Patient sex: M
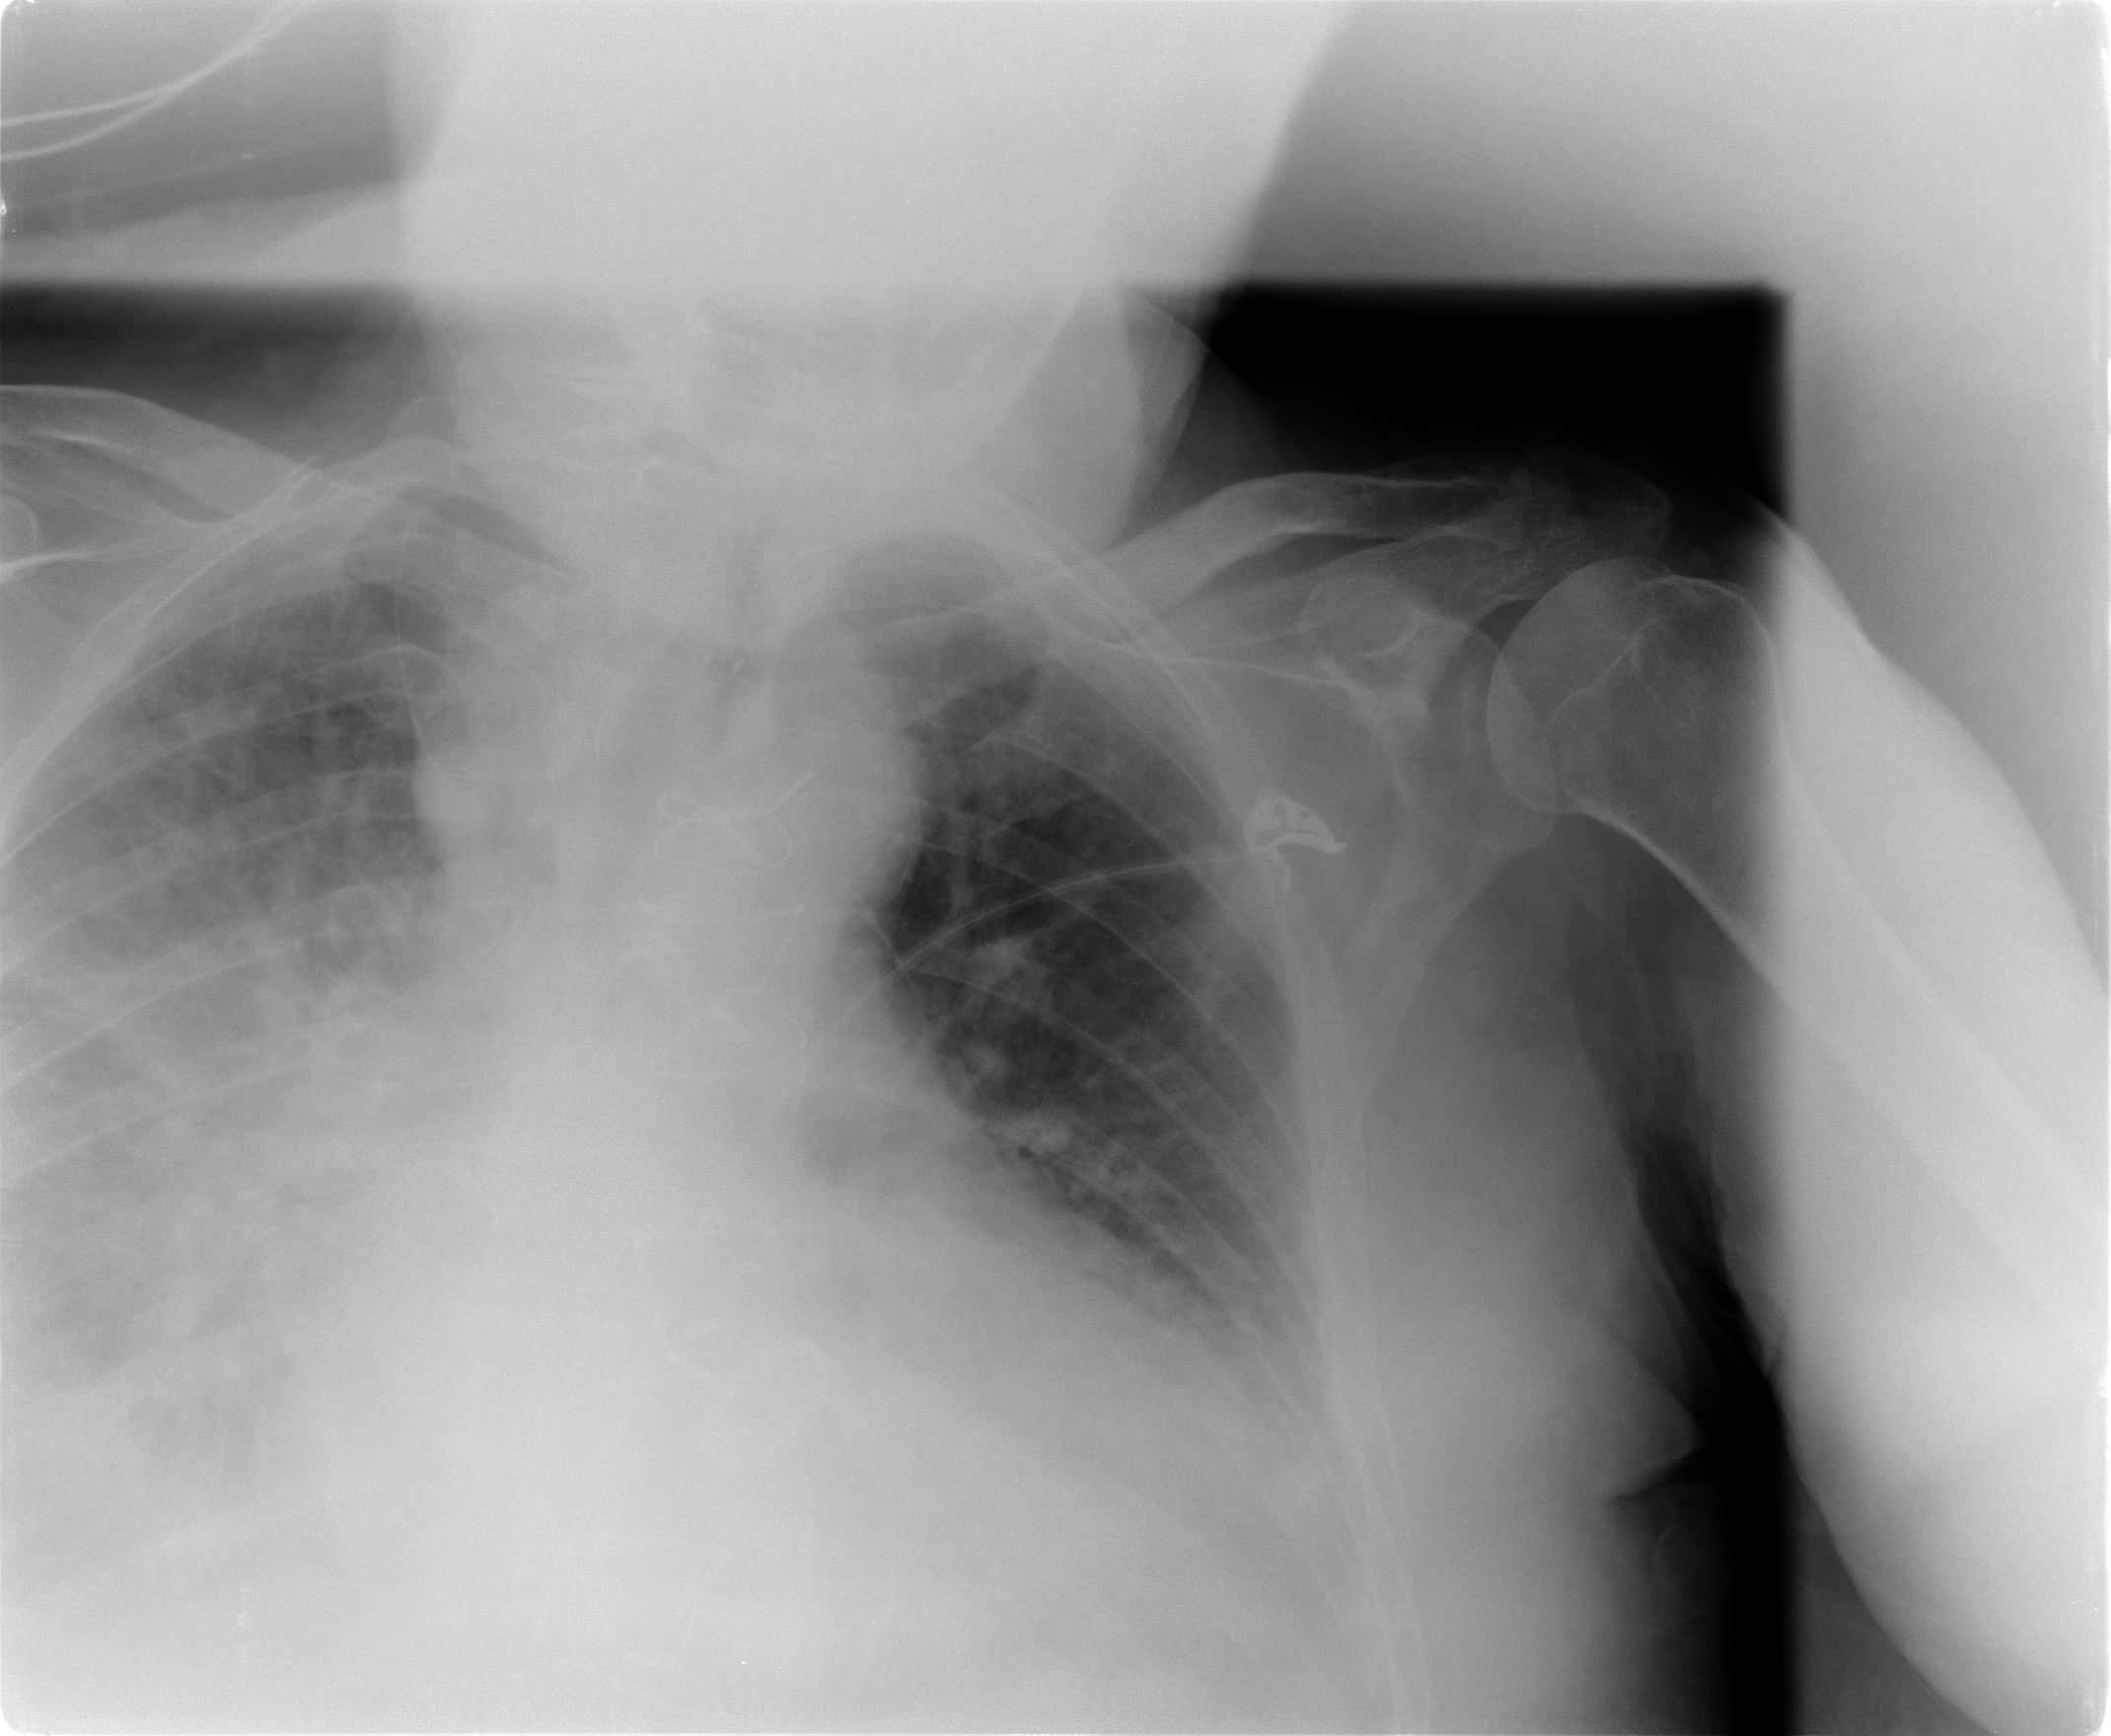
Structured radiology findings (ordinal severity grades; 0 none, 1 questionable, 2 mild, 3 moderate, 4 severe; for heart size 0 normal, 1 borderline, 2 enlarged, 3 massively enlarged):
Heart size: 3
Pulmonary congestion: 3
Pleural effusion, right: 3
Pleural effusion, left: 2
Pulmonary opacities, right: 2
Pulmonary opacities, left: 2
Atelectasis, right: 3
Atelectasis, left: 2